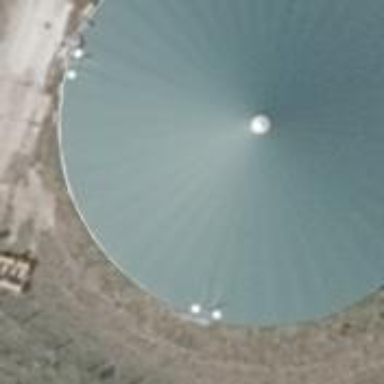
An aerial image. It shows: Storage tank with man-made structure.